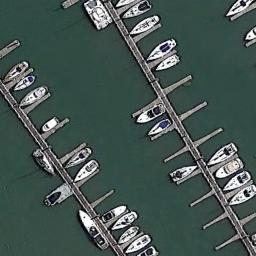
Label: harbor